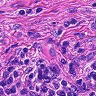
Metastatic tissue present: no